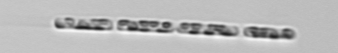
Label: Dactyliosolen_fragilissimus